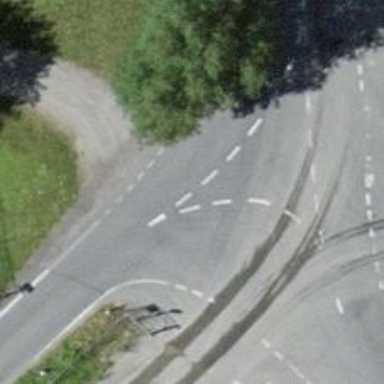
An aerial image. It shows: Unmarked crossing on the road.